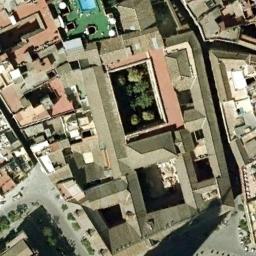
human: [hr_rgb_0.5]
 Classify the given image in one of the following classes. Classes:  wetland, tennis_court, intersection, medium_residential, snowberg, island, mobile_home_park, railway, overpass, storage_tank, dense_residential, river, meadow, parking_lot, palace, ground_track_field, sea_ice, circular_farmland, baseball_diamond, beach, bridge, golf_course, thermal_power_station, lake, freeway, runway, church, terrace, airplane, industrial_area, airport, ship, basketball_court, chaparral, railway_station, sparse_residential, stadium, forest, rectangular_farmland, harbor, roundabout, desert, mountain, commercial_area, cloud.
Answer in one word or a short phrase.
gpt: palace